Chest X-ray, PA view. Patient: 59 years old, sex M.
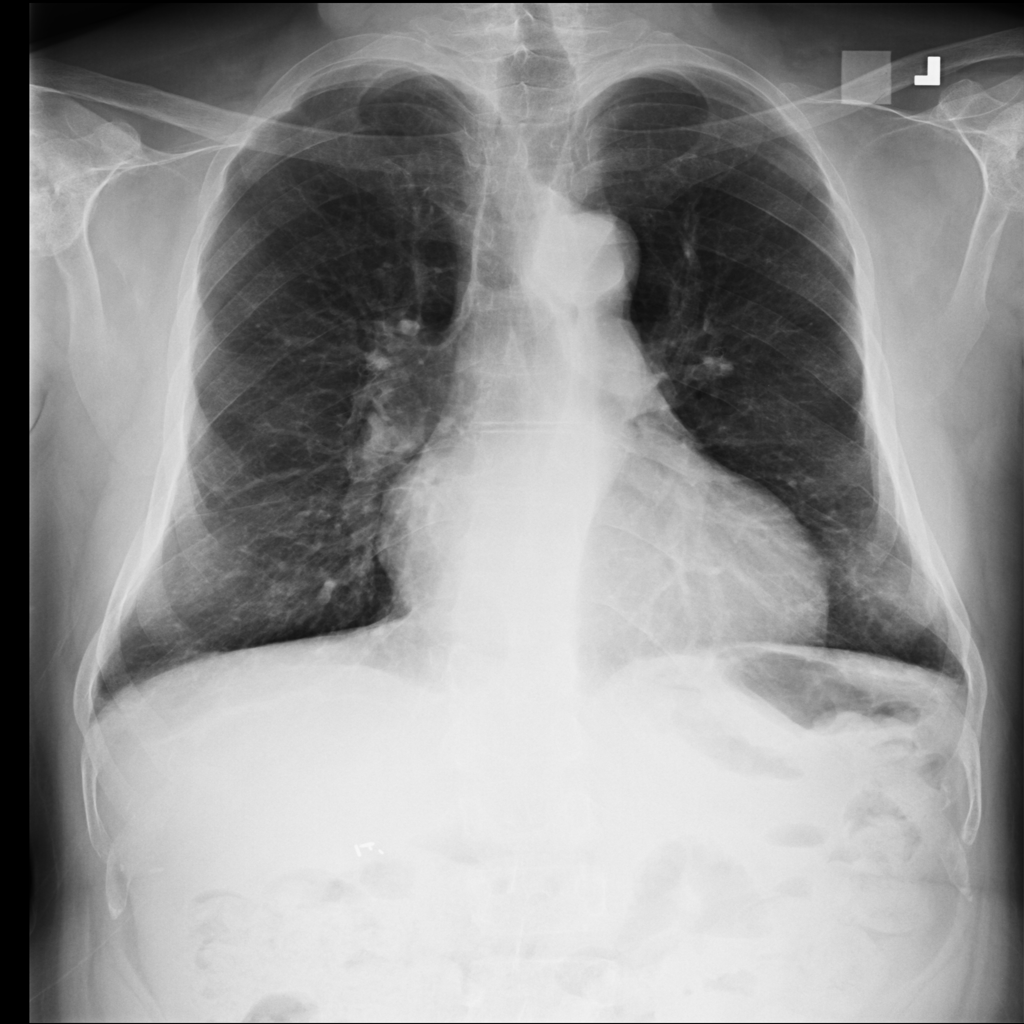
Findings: Cardiomegaly, Effusion